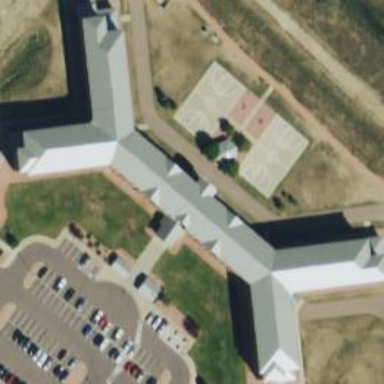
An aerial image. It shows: Military barracks building.